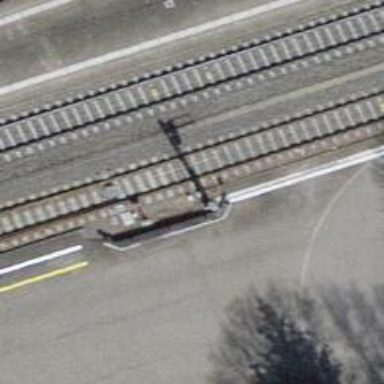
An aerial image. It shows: Railway switch.